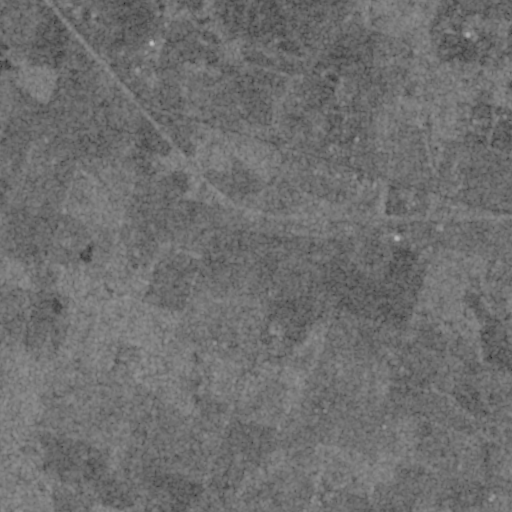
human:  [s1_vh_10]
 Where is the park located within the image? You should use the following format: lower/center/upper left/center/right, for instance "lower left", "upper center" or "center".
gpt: The park is located in the center of the image.
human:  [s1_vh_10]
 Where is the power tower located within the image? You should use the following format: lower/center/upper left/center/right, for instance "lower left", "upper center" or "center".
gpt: The power tower is located in the upper left of the image.
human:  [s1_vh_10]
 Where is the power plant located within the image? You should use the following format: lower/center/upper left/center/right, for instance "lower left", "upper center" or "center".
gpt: There is no power plant in the image.

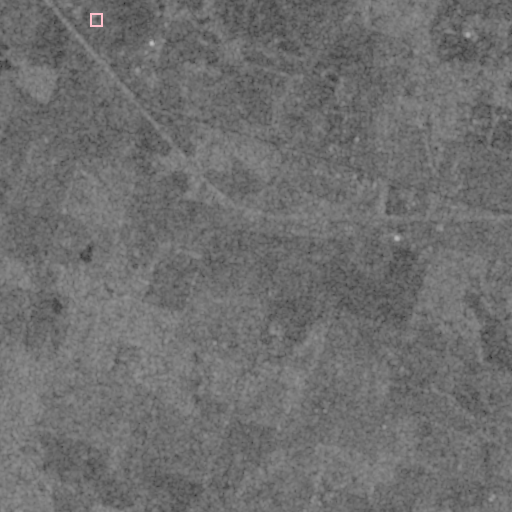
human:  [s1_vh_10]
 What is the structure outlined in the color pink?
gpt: The structure outlined in pink is a building.
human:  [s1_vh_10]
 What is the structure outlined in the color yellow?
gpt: There is no yellow outline.